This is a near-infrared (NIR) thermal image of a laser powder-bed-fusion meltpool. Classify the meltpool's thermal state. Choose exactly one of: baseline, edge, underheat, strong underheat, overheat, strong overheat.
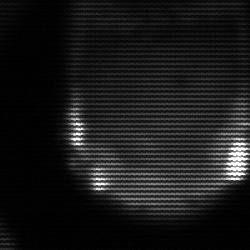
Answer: edge